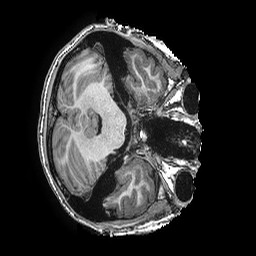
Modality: T1w
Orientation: axial
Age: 8
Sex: male
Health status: ill
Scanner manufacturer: ge
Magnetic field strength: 3 T
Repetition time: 0.0077 s
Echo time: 0.003436 s